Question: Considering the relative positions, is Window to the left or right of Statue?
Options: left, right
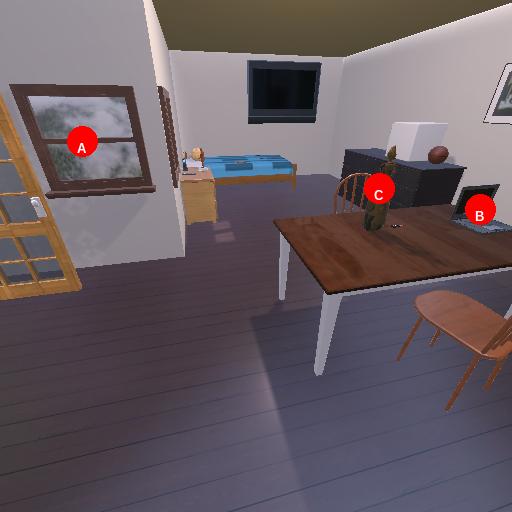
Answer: left